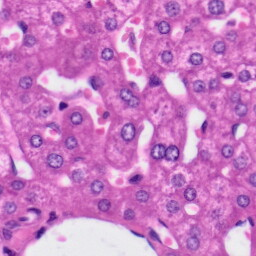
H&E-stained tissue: Liver